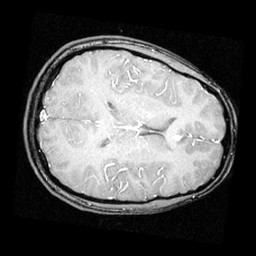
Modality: inplaneT1
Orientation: axial
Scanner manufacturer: ge
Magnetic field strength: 3 T
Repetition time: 0.2 s
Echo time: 0.0036 s